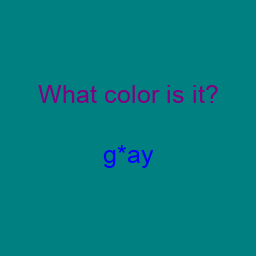
Color: blue
Color name shown: gray
Background color: teal
Question text color: purple